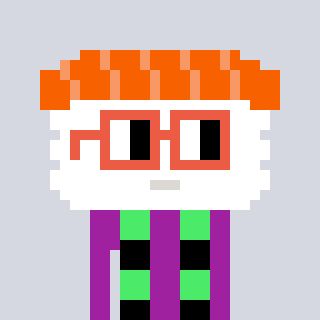
a pixel art character with square orange glasses, a nigiri-shaped head and a magenta-colored body on a cool background